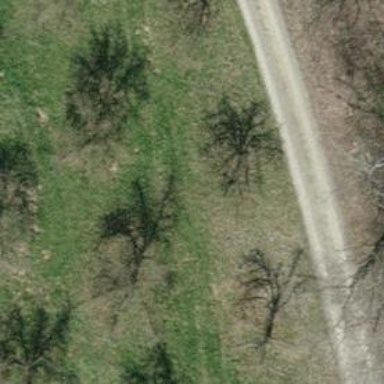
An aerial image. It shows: Single tag "natural: tree."